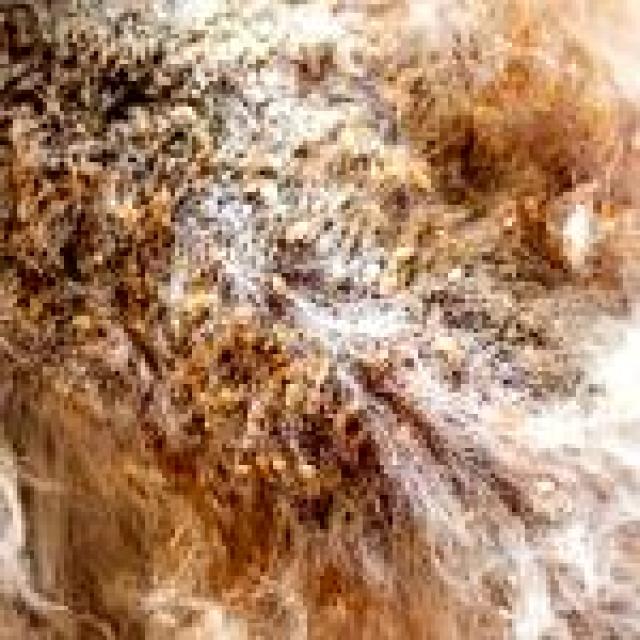
Canine fungal skin infection — characterized by alopecia, scaling, crusting, and circular lesions. Common agents include Malassezia and Candida species.